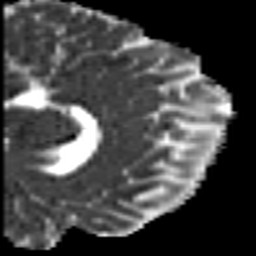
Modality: MD
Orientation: sagittal
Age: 19
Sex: male
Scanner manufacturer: siemens
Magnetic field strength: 3 T
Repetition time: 7 s
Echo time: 0.0926 s